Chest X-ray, PA view. Patient: 42 years old, sex F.
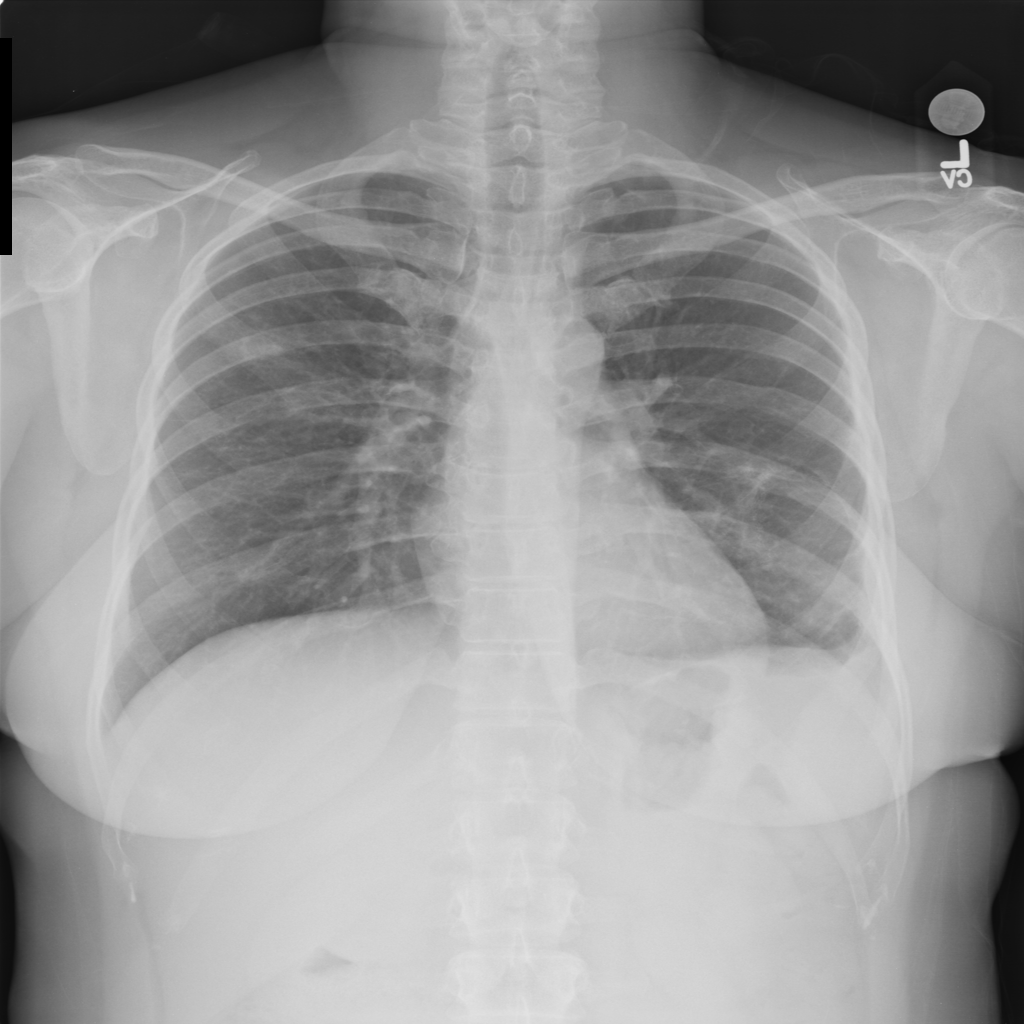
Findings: Infiltration, Nodule